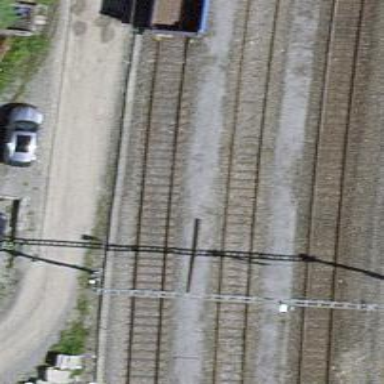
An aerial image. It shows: Rail yard with electrified rails and single track.